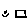
Label: square